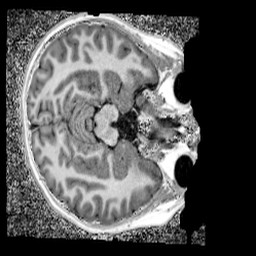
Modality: UNIT1_denoised
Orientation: axial
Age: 11
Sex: female
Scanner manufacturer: siemens
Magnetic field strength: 3 T
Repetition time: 4 s
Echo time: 0.00299 s